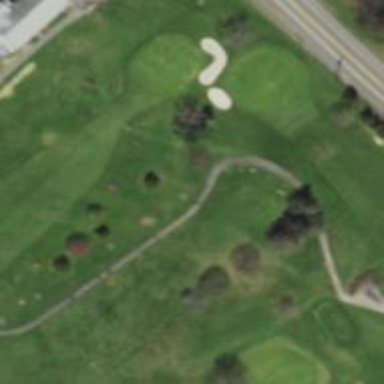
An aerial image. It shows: Golf hole.